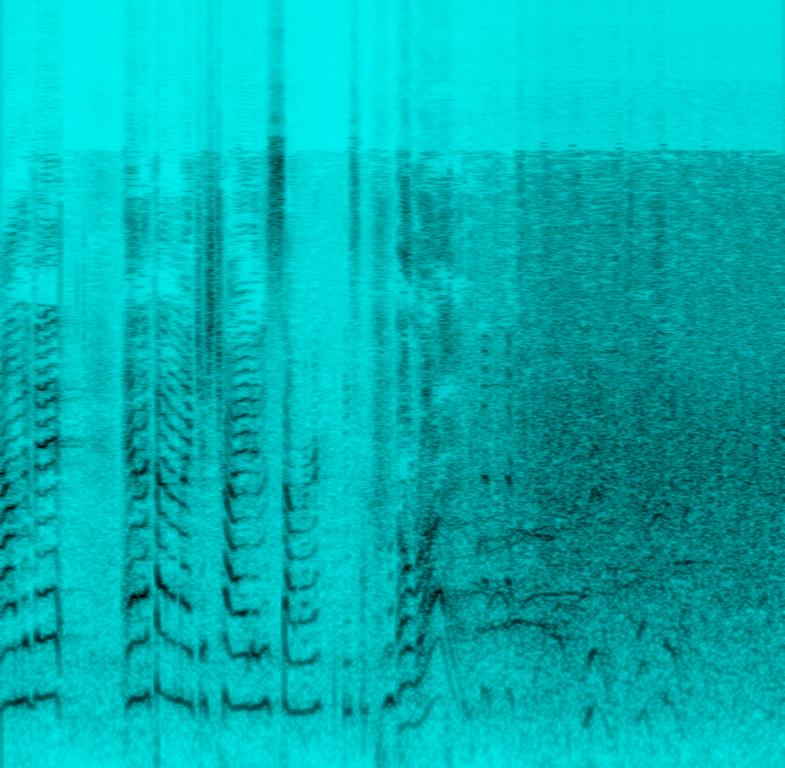
A female vocalist sings this upbeat country song. The tempo is fast with enthusiastic fiddle, banjo, resonator, mandolin and dobro accompaniment, tambourine beats, keyboard harmony, bright drumming and groovy bass lines. There is sound of clapping, cheering, people talking, party horns and hooting superimposed on the song, indicating that this is a live performance. The song is a spirited, lively,happy, punchy and buoyant Country Song.